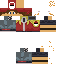
A male human skin with medium skin, wearing brown long hair dressed in a red hoodie and red pants, featuring a closed mouth.